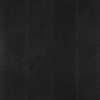
Label: dusty